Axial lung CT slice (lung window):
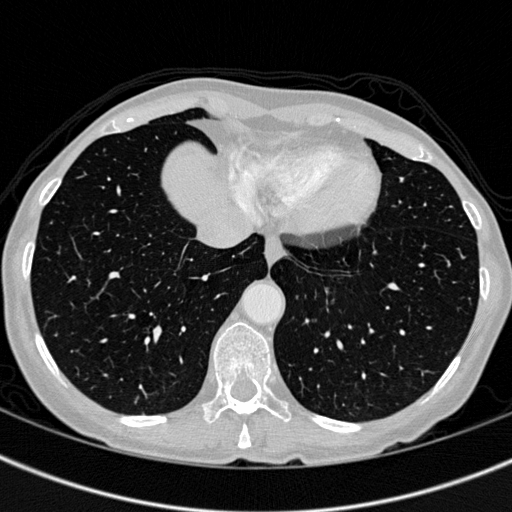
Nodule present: no